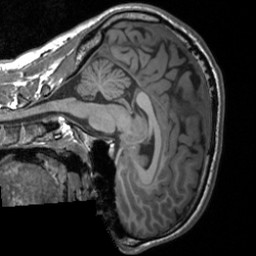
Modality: T1w
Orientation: sagittal
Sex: male
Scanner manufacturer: siemens
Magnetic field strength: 3 T
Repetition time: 1.9 s
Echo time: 0.00226 s